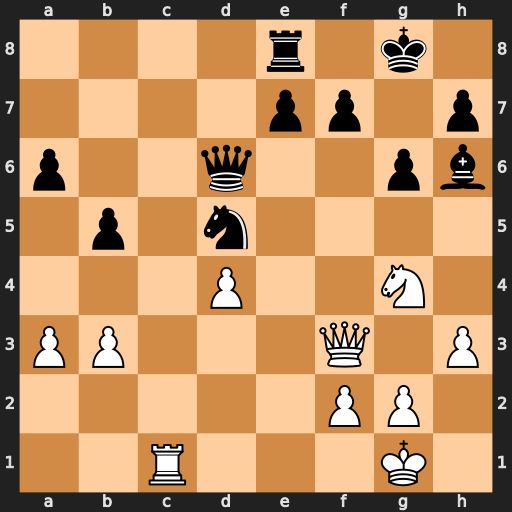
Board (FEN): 4r1k1/4pp1p/p2q2pb/1p1n4/3P2N1/PP3Q1P/5PP1/2R3K1
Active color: w
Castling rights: -
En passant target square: -
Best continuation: Nxh6+ Kg7 Qxf7+ Kxh6 Qxe8